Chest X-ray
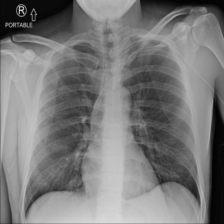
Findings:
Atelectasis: negative
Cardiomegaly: negative
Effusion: negative
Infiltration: negative
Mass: negative
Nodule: negative
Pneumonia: negative
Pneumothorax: negative
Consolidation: negative
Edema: negative
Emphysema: negative
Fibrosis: negative
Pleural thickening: negative
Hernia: negative